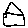
Label: house